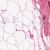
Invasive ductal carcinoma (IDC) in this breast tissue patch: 0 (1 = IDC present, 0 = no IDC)